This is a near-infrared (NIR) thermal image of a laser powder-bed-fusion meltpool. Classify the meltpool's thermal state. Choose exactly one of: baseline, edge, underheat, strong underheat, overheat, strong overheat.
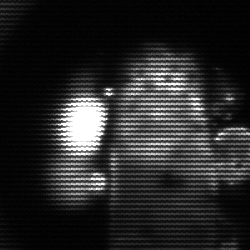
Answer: strong underheat